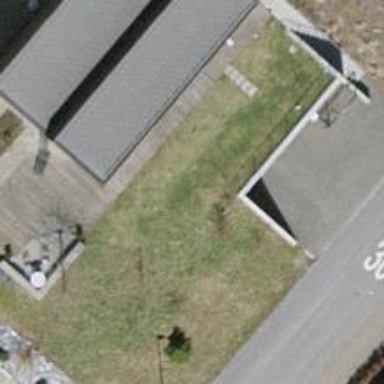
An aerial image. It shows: Garage building.